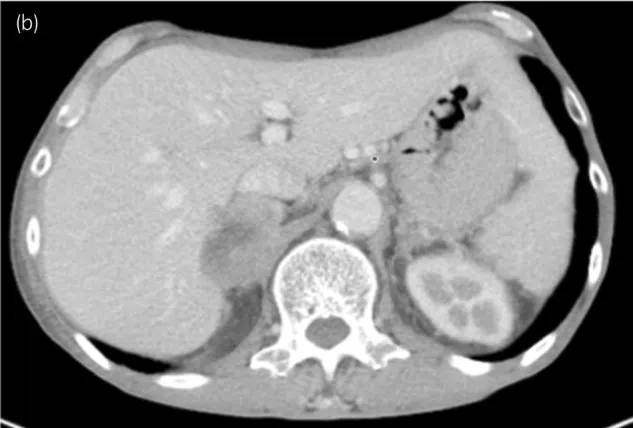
CT image on admission. (b) A mass is seen on both adrenal glands.
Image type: radiology (ct)